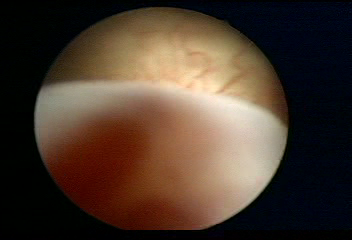
Modality: WLC
Class: Normal mucosa
Bladder cancer association: No